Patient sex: F
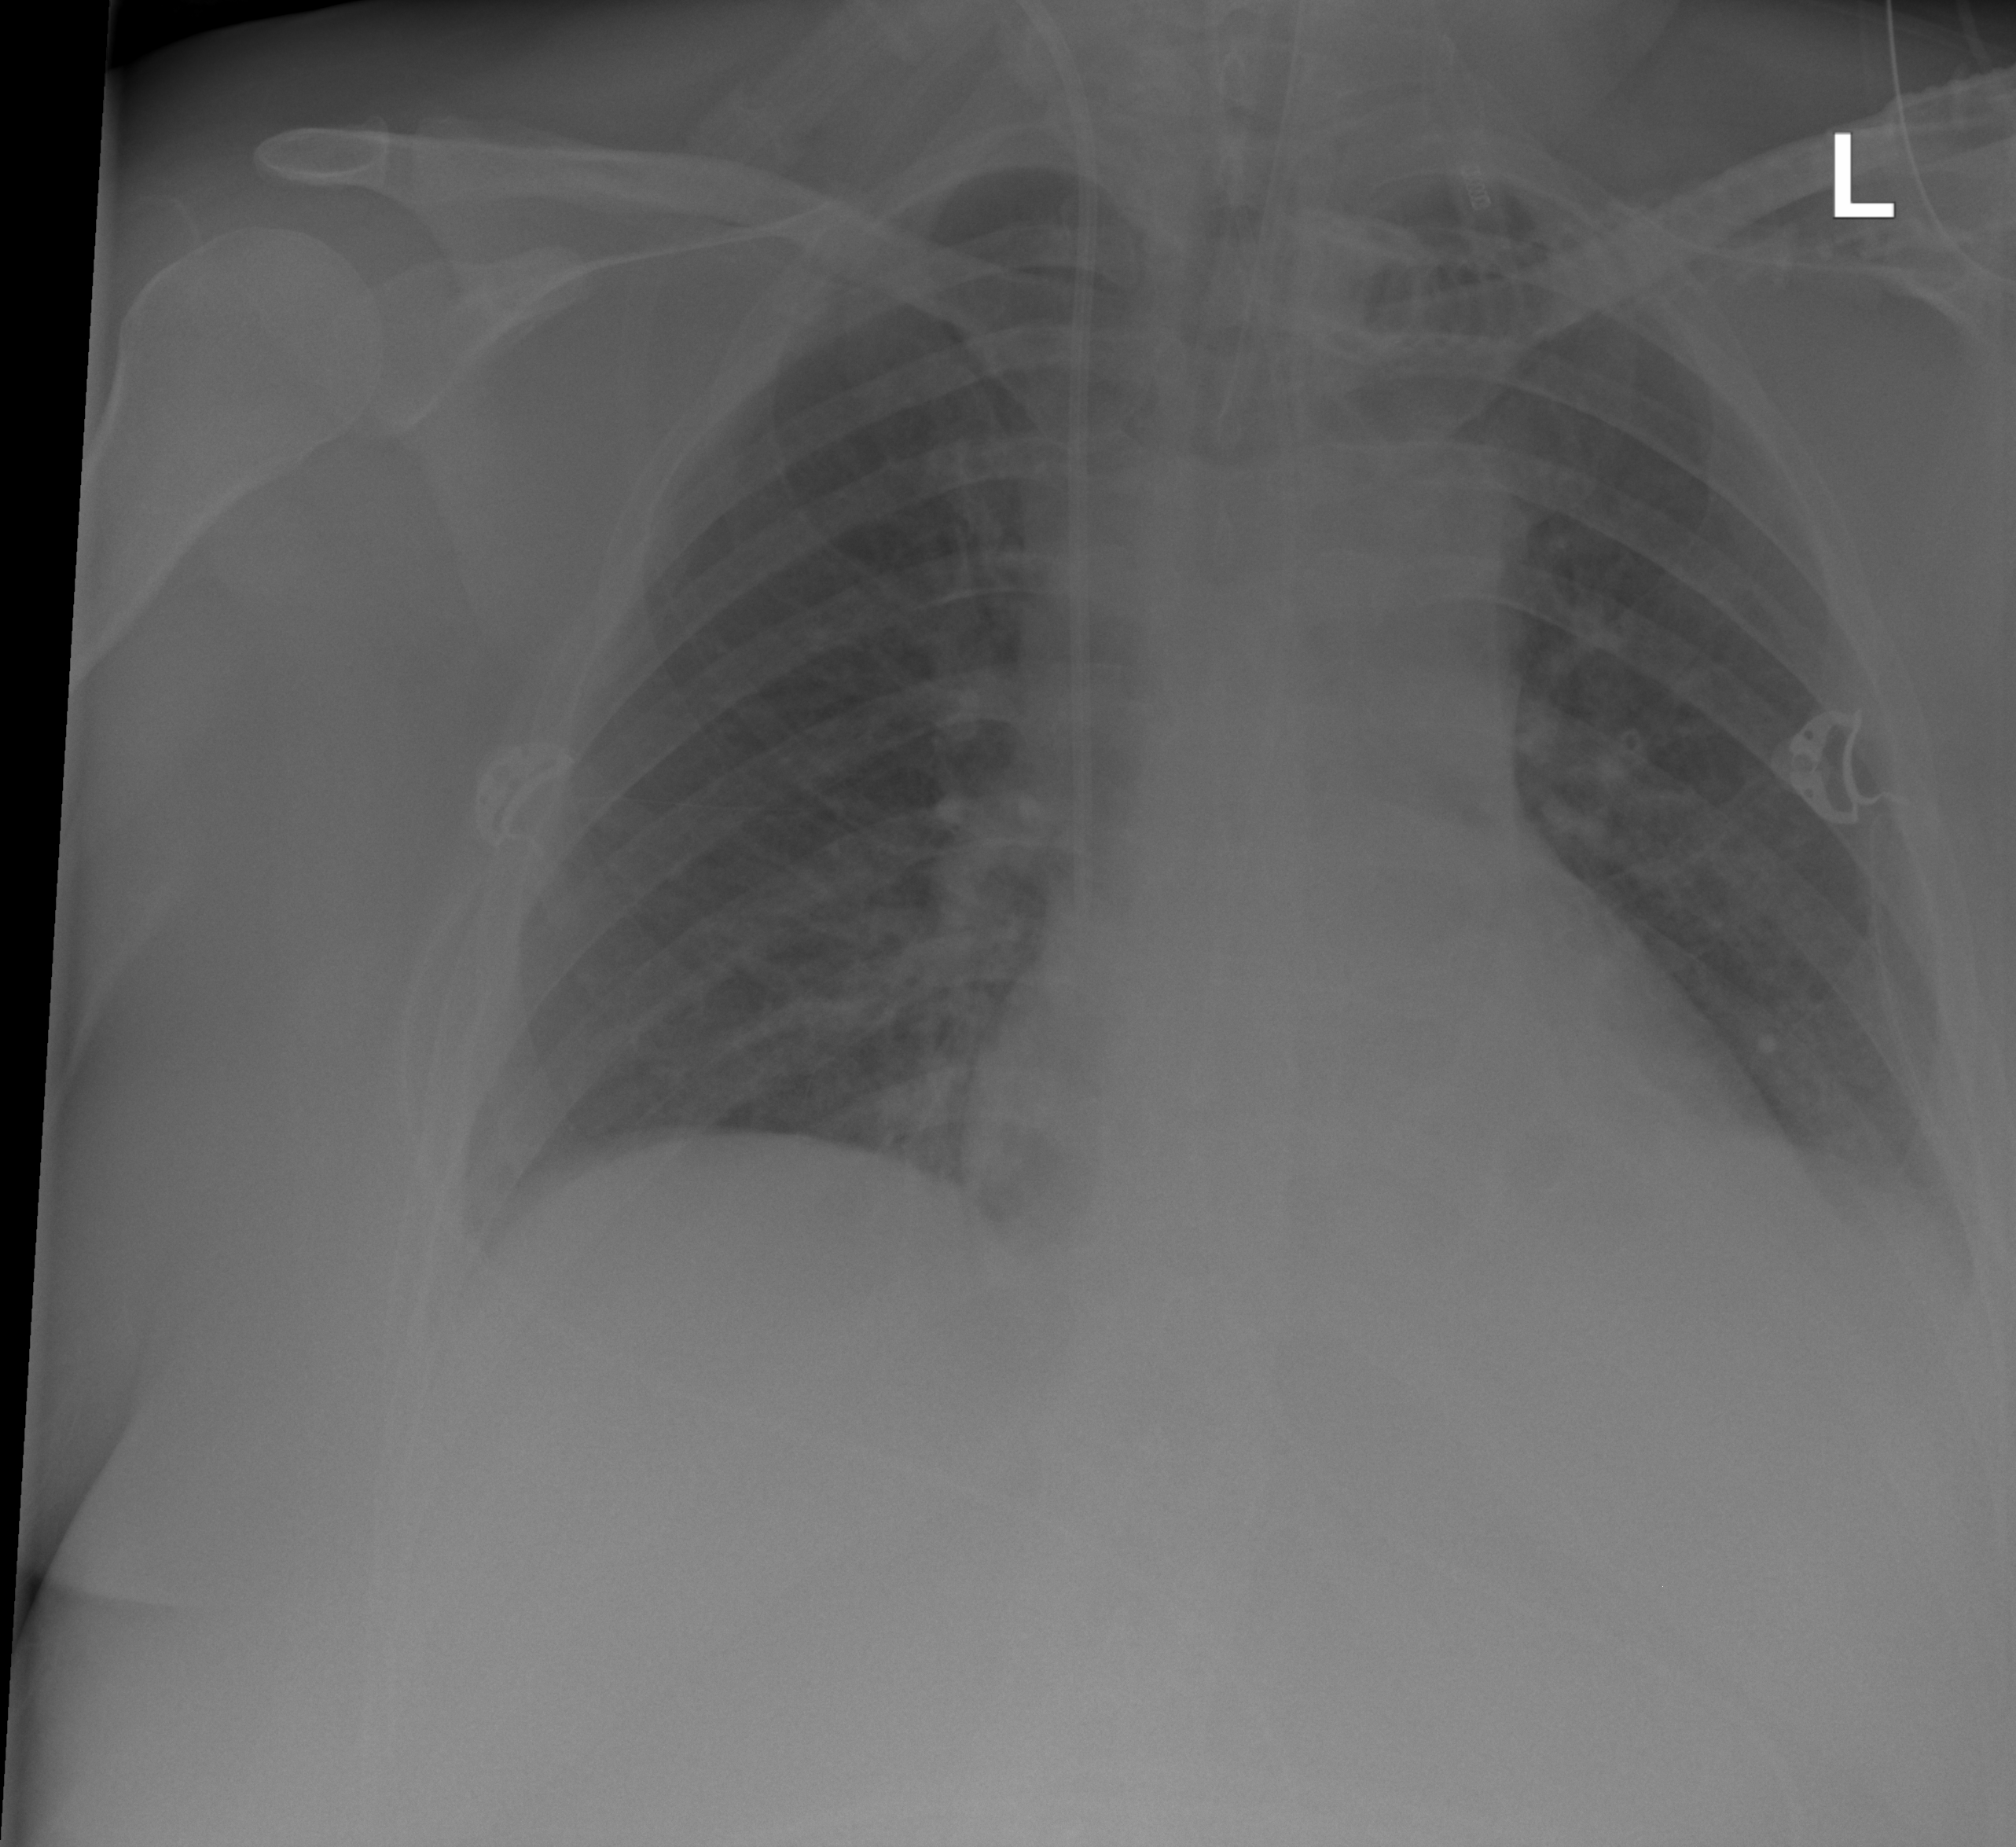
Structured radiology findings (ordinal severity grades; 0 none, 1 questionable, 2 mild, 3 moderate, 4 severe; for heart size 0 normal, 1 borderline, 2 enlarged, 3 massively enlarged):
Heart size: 0
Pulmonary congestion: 0
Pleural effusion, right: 0
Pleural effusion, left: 0
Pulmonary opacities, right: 2
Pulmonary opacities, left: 2
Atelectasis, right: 2
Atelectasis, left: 2